Question: I am struggling with creating windows installer from three days. I need to create a window installer same as TeamViewer. Please see snapshot attached:

If we select option "Run" and click on Next, it show License agreement dialog box. And on clicking last Next, the entire setup closes and launch Team Viewer. Behind the scene the Team Viewer setup is copying the entire required files in some temporary folder. And then launching that .exe file.
I had tried using <URL>. And in second case I need to use Install Script language. That's making it hard to use.
Could you please suggest me some way to set up setup. Or if you have any other suggestion or tools to help me resolve this problem. Last I thought about creating own custom Windows Installer with such functionalities (as of Team Viewer). But I am new in creating windows installer.
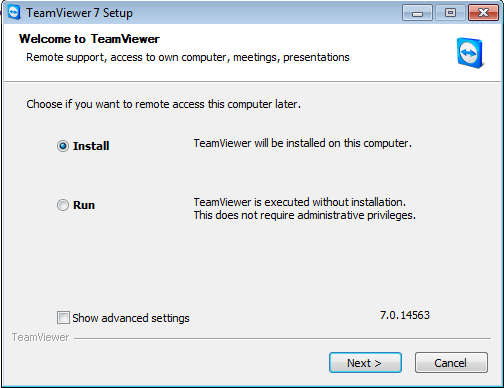
Answer: I don't think you can get exactly the same behavior as TeamViewer presents without writing any code. This is because Windows Installer packages (.MSI) were not designed for this situation.
Advanced Installer has a support for temporary files and displaying the dialogs desired, but it will delete all the files once you close the installer. And as you already have found out, you cannot close a full UI setup package without showing the exit dialog.